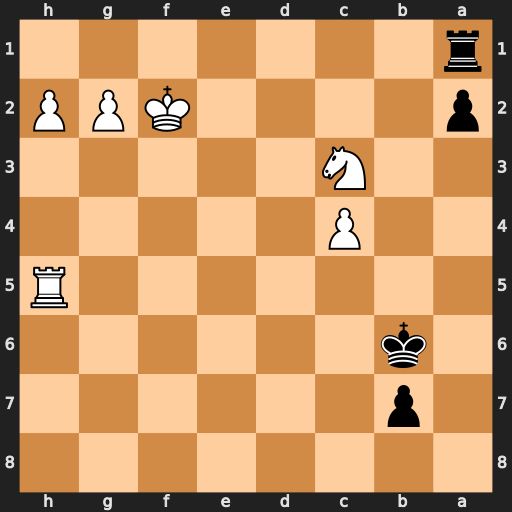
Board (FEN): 8/1p6/1k6/7R/2P5/2N5/p4KPP/r7
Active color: b
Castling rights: -
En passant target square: -
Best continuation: Rf1+ Kxf1 a1=Q+